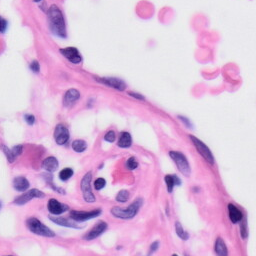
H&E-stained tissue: Skin